Field crop: maize
Growth stage: 2
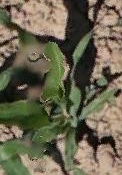
Species: maize